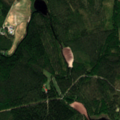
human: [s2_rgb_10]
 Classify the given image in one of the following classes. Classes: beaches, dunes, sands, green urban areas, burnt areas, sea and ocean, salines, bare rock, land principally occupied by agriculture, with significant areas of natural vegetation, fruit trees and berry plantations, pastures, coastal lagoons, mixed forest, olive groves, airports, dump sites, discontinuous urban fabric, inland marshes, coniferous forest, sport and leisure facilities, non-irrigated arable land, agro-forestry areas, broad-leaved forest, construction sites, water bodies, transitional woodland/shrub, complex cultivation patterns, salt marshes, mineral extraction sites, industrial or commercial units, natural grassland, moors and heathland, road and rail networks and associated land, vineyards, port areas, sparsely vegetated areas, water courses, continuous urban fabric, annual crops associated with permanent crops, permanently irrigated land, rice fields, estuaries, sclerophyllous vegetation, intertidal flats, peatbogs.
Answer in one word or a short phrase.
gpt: coniferous forest, mixed forest, transitional woodland/shrub, water bodies